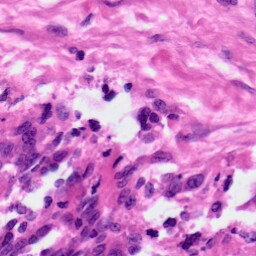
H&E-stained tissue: Ovarian